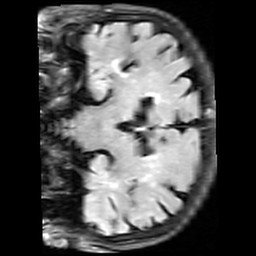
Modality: FLAIR
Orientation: coronal
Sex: female
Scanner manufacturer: siemens
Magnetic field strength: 3 T
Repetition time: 10 s
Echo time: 0.09 s